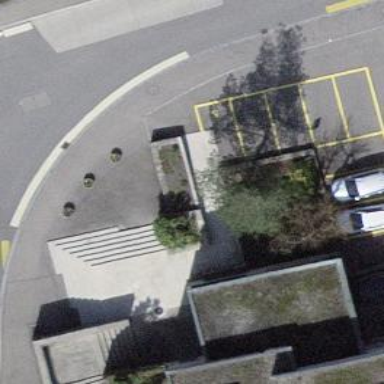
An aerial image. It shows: Road with steps.